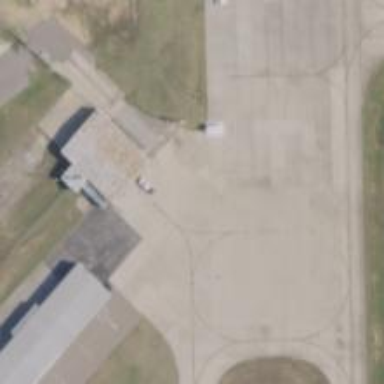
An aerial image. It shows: View of taxiway at the airport.